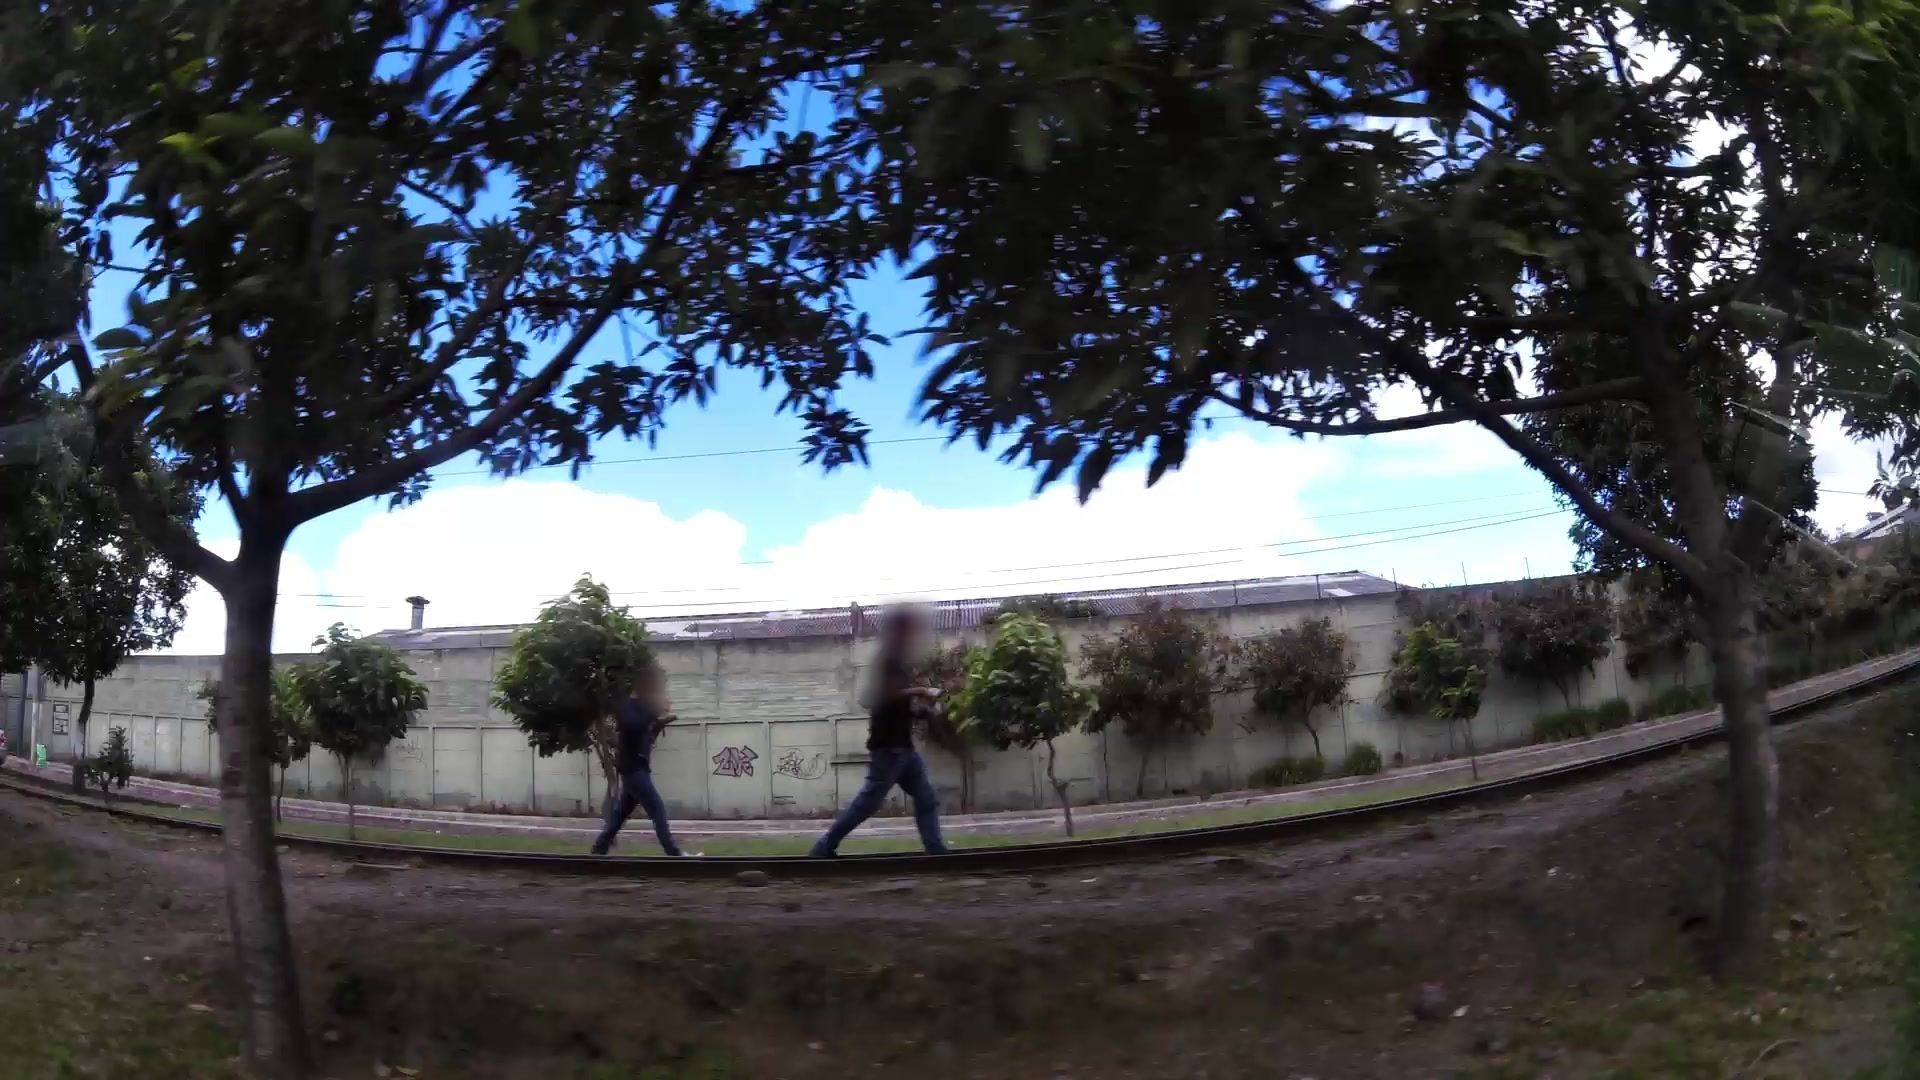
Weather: clear
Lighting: day
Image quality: slightly poor
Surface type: walking surface
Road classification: tertiary, primary
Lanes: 2
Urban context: urban centre
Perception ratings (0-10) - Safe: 3.08, Lively: 1.28, Beautiful: 1.1, Boring: 6.77, Depressing: 4.7, Wealthy: 1.87